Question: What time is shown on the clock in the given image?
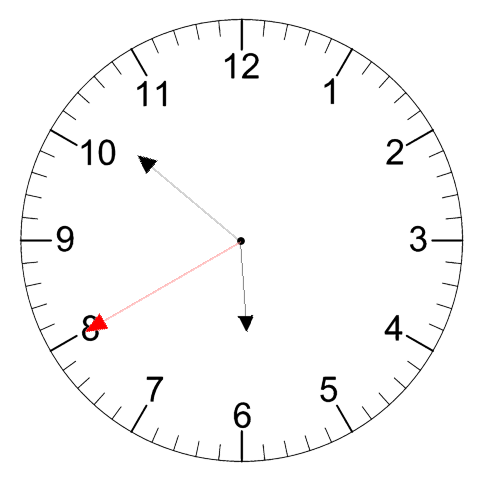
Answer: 05:51:40